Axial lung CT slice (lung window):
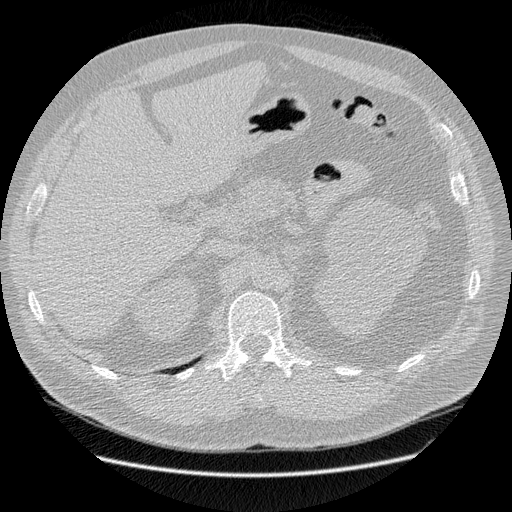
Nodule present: no